Interaction volume radius: 5 \u00c5
Interaction volume height: 25 \u00c5
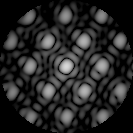
Disorder parameter: 0.1382